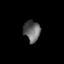
Tissue: lung
Cell type: Endothelial cells
Senescence score: 0.2221
Nuclear area (px): 344
Mean DAPI intensity: 97.276